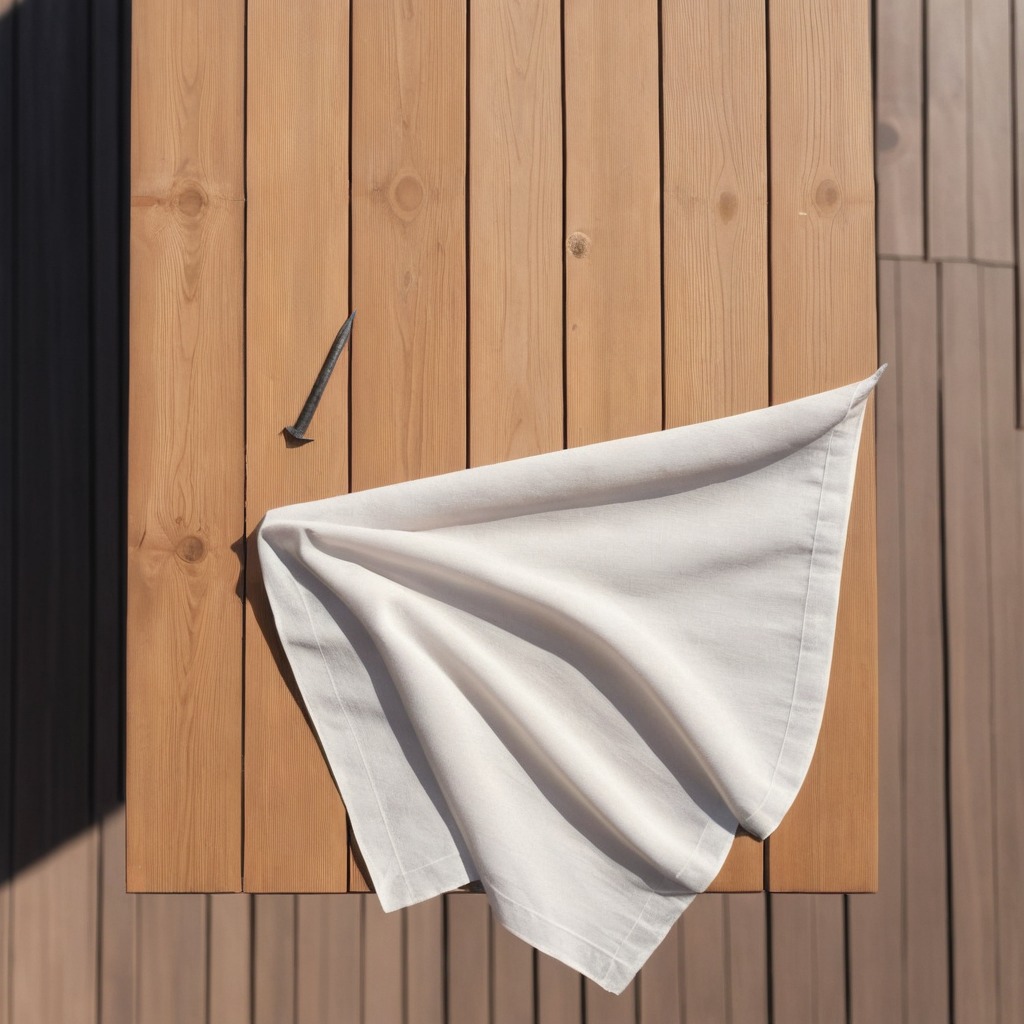
An iron nail is lying on the wooden table.